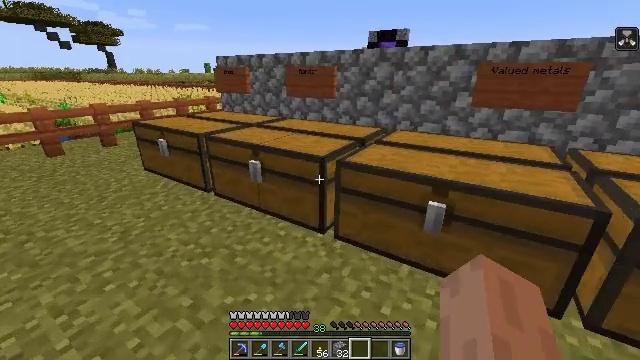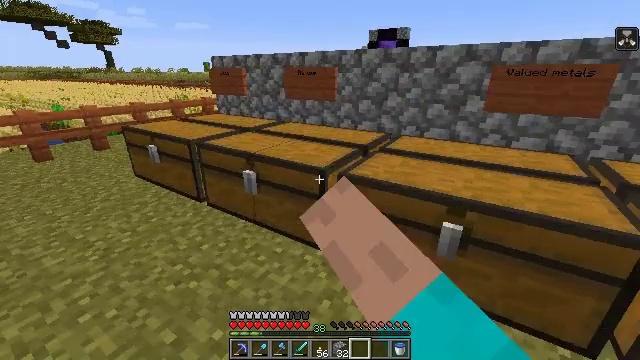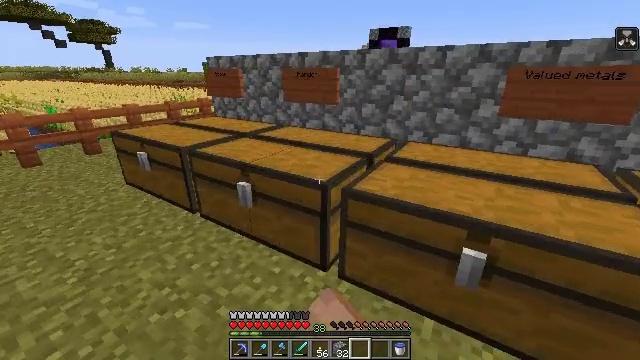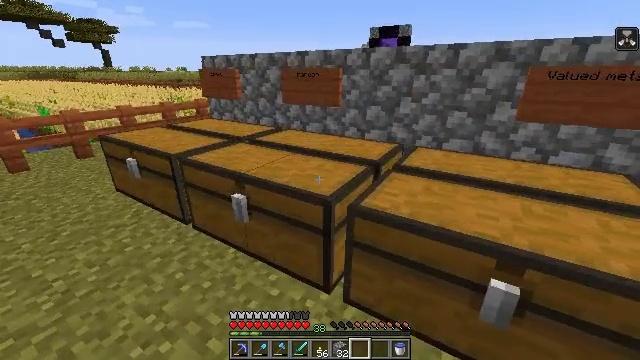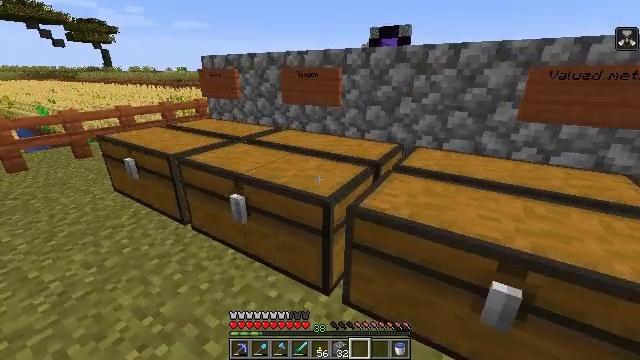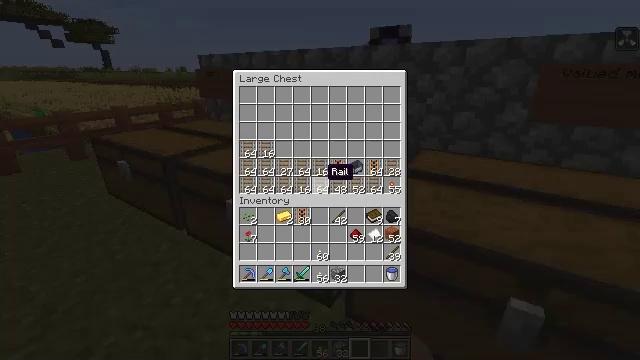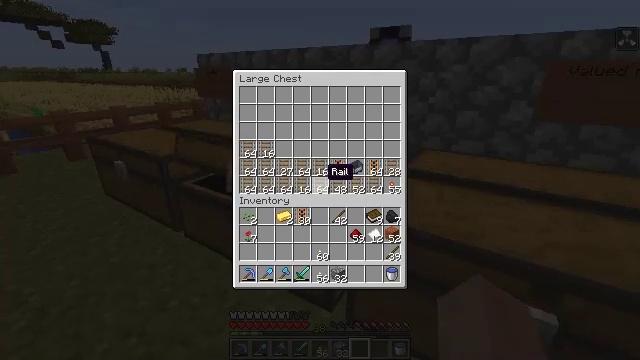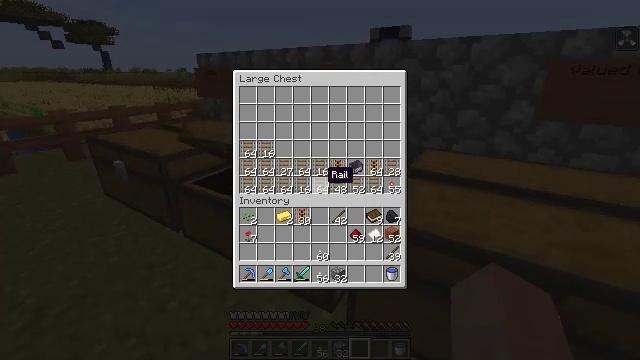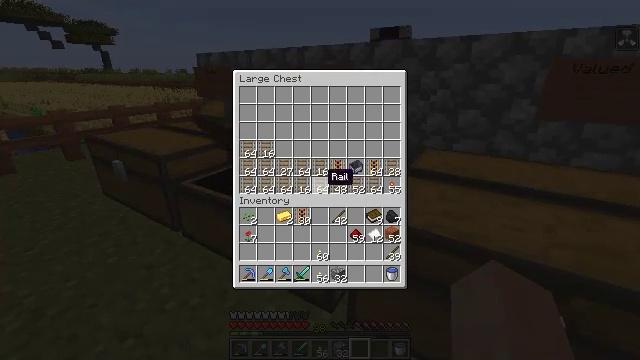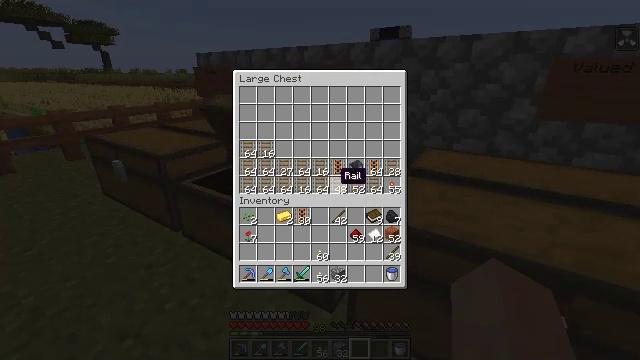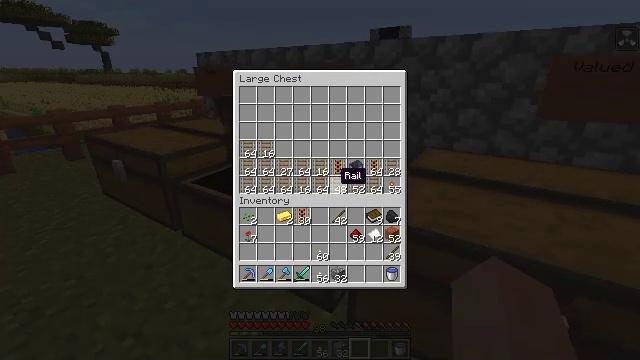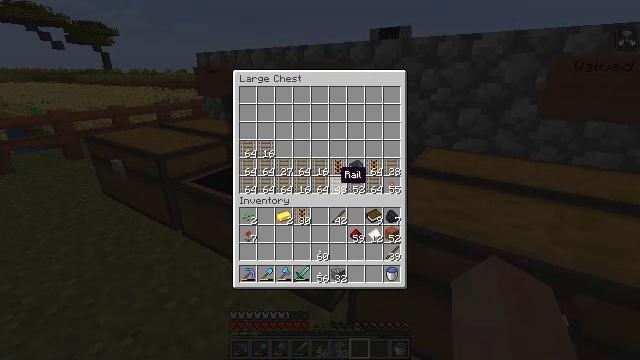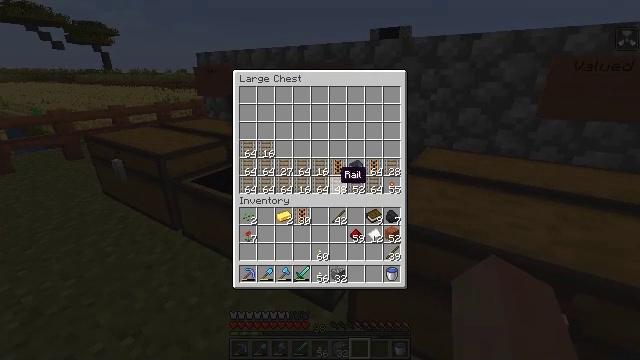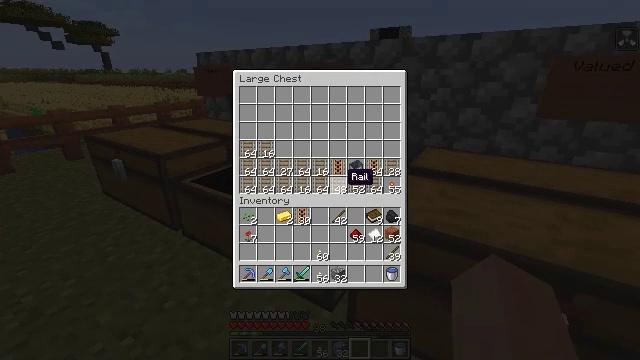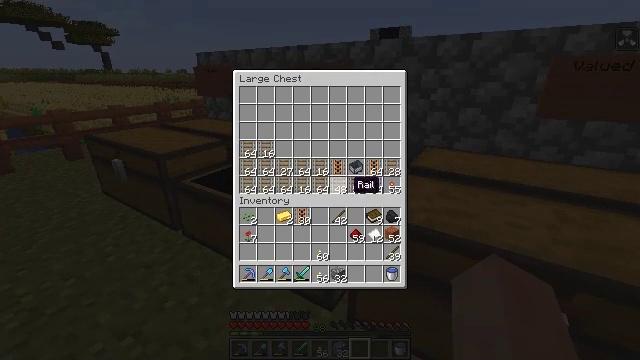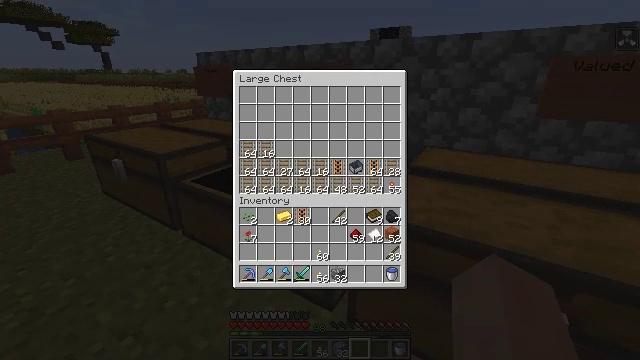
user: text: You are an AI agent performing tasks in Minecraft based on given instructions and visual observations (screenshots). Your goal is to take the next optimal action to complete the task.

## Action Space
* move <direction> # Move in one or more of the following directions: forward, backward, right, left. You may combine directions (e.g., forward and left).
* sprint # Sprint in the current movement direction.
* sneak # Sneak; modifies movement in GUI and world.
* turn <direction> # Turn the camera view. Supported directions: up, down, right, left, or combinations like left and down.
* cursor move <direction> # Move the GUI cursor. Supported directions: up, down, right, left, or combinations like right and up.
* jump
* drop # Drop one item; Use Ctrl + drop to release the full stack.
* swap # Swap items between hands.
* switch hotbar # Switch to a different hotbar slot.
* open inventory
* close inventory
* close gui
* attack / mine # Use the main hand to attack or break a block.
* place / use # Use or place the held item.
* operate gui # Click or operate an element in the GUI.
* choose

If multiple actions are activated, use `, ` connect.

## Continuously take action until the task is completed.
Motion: motion action
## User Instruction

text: Drop wheat seeds.
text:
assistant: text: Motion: move forward, use / place
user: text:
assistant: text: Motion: move forward, use / place
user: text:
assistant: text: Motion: move forward
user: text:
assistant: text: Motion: no_op
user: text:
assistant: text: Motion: open gui
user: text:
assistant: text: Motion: no_op
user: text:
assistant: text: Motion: no_op
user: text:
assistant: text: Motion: no_op
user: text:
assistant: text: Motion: cursor move right
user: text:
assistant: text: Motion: no_op
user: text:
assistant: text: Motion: no_op
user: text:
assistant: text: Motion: no_op
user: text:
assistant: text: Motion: cursor move right
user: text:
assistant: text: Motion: cursor move down
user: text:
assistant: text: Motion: cursor move down
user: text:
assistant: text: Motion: cursor move left and down
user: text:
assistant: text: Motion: cursor move left
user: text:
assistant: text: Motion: no_op
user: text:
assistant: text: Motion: no_op
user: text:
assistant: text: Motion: no_op
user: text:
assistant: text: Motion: no_op
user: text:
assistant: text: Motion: no_op
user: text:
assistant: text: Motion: no_op
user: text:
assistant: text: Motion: operate gui
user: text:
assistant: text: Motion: operate gui
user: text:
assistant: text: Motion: no_op
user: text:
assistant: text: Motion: no_op
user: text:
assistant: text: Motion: cursor move right and up
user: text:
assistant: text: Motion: cursor move right and up
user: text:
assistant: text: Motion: no_op